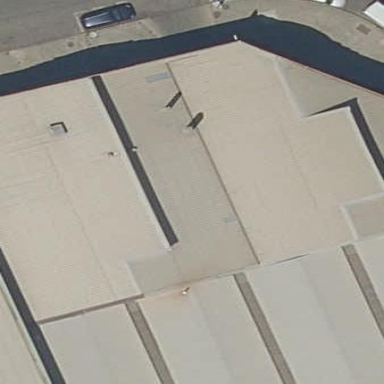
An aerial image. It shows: Industrial building.